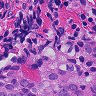
Metastatic tissue present: yes